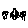
Label: tree